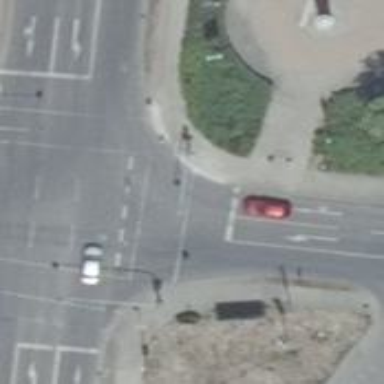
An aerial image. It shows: Road with traffic signals.